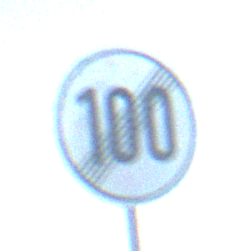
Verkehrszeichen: EndeGeschwindigkeit100
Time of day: MorningAfternoon
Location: Outdoor (Nature)
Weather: Clear
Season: Autumn
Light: Natural